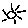
Label: sun